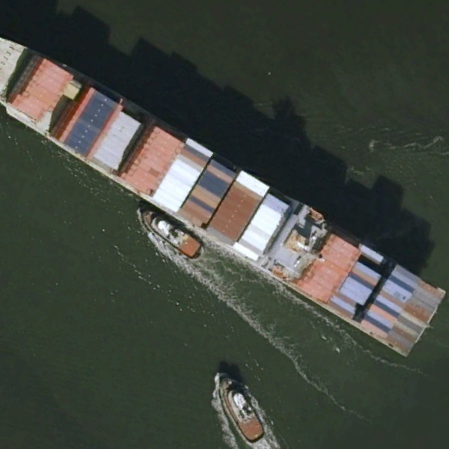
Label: Container_ship